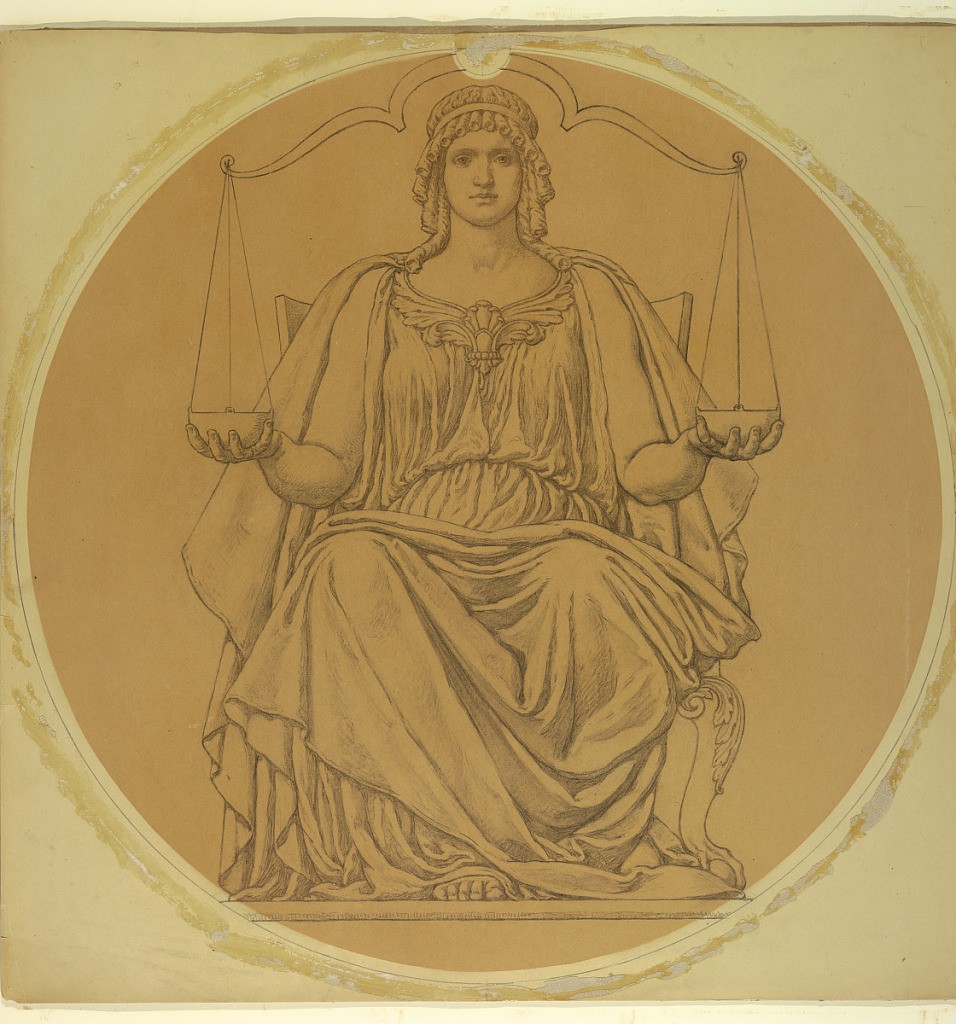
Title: Study for "Justice," Lunette in Hudson County Courthouse, Jersey City, NJ
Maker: Kenyon Cox, American, 1856–1919
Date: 1910
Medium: Charcoal and graphite on off-white wove paper, laid down
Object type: Drawing
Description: Allegorical representation of Justice holding bowls of a scale in each hand. Her hair is in ringlets held back by a band. She is seated on a chair with ball and claw feet, and her foot is visible, sticking out from beneath her drapery.